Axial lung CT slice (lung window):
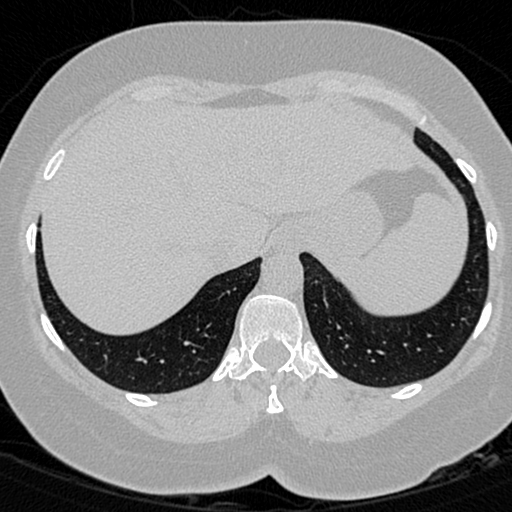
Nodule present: no